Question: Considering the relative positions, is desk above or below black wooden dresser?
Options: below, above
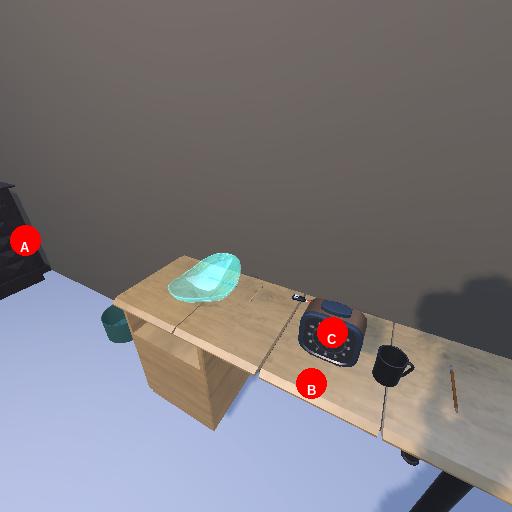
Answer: below